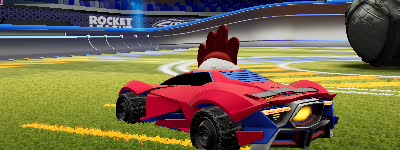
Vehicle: werewolf